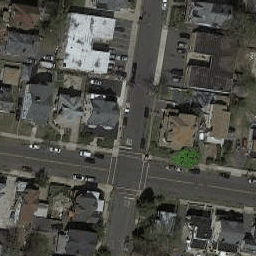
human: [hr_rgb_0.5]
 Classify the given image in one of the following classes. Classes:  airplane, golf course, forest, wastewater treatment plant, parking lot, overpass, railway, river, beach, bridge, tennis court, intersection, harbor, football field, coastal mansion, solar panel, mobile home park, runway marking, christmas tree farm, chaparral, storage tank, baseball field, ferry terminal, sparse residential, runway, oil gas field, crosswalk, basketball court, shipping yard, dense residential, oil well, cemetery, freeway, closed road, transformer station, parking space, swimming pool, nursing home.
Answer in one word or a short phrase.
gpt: intersection